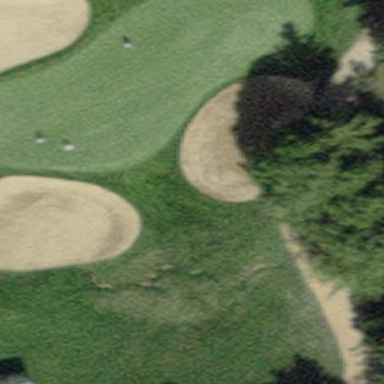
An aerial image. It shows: Golf tee.